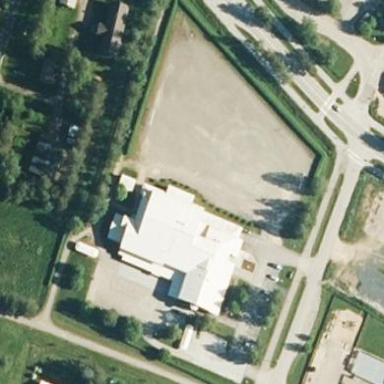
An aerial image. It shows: School building.